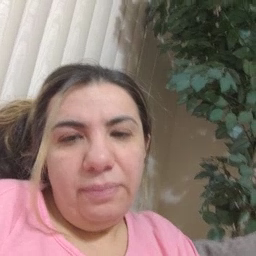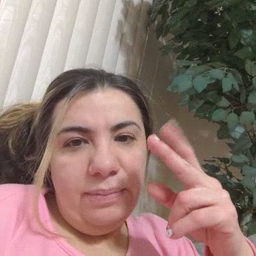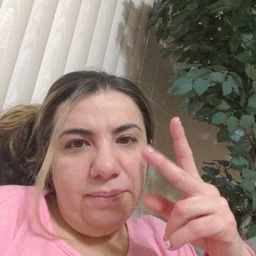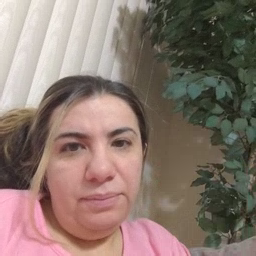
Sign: scissors